Question: I have a class(parent class) that has three subclasses(class a, class b, class c). I can able to switch between the screens and can see the respective screens for the tabs I choose. Now I would like to navigate to other screen if I click the tableviewcell from class a(where it says Dinesh Ramalingam). so I need to switch over from parent class to parentTwo class if i click the tableviewcell.
This usual method for navigation doesnt work if I am in subviews.
'''
settings *set=[[settings alloc]initWithNibName:@"settings" bundle:nil];
[self.navigationController pushViewController:set animated:NO];
[set release];
'''

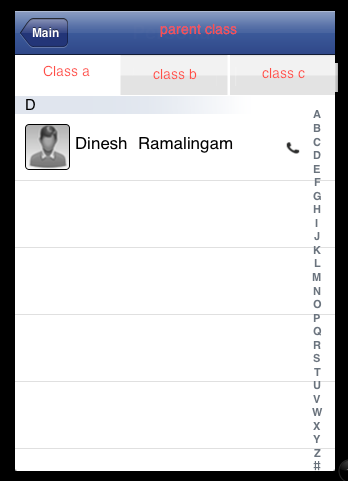
Answer: You have to initialize your Navigation controller and synthesize it in appDelegate.h and .m file..And then check out did you add delegate to it..If u didn't add delegate to ur navigation Controller then it will not recognize your following command..
'''
[self.navigationController pushViewController:set animated:NO];
'''